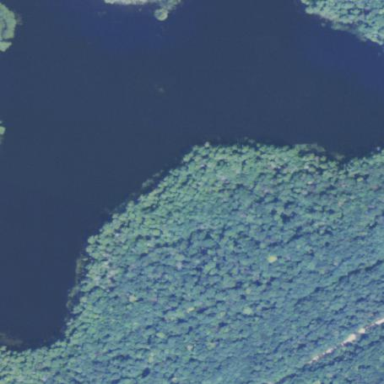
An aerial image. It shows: Beautiful lake surrounded by nature.